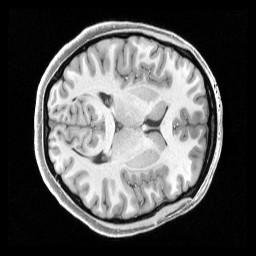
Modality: T1w
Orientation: axial
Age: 25
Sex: female
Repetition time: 2.4 s
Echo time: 0.00222 s